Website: macys
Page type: customer-info-address
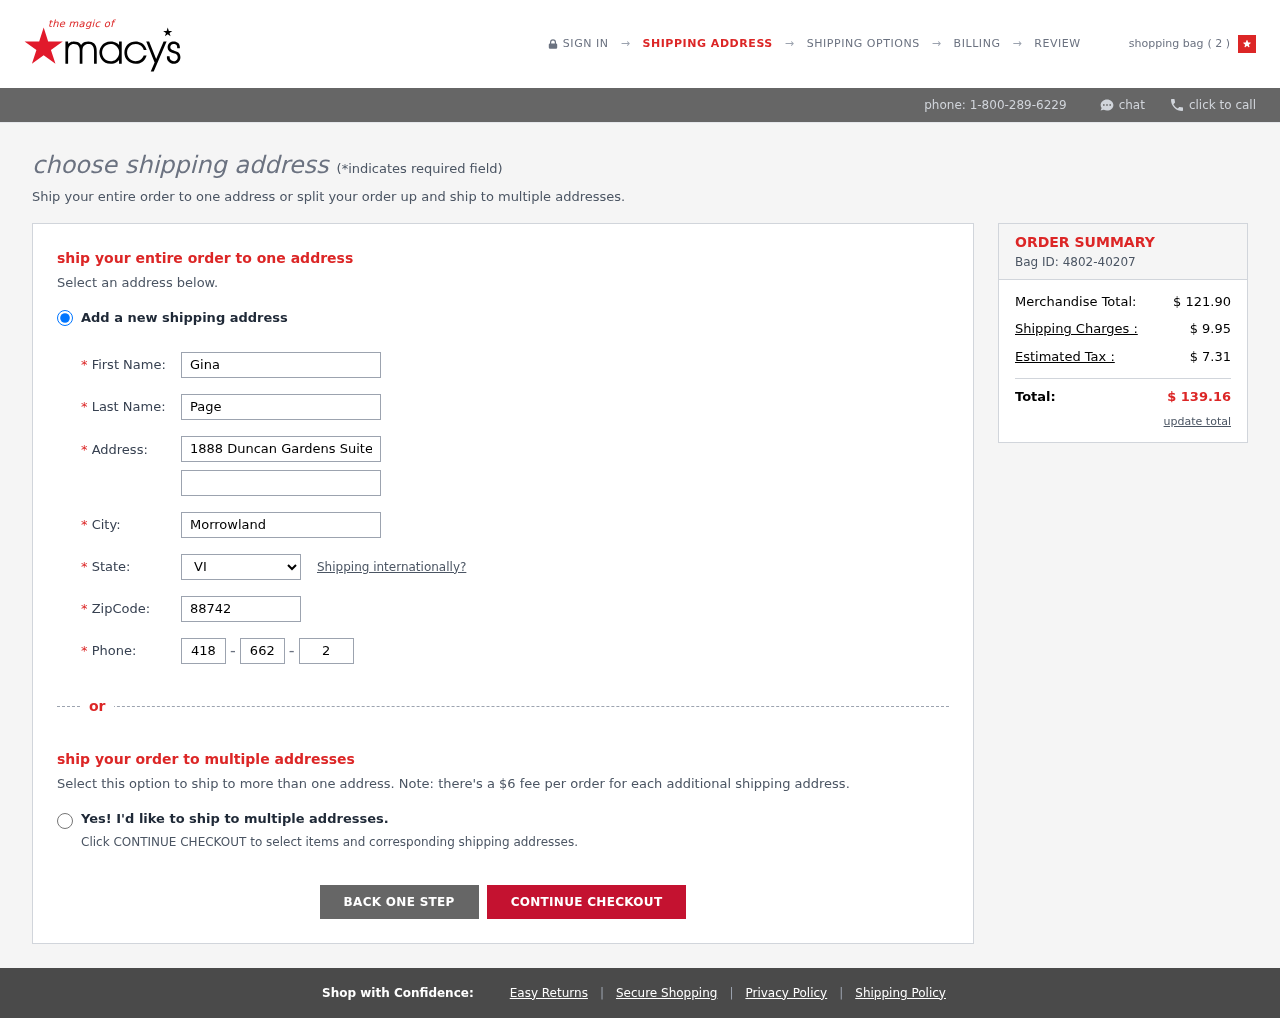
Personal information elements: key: PII_CITY
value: Morrowland
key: PII_FIRSTNAME
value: Gina
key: PII_LASTNAME
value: Page
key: PII_PHONE_AREA
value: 418
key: PII_PHONE_PREFIX
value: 662
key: PII_PHONE_SUFFIX
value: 2621
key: PII_POSTCODE
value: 88742
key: PII_STATE_ABBR
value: VI
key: PII_STREET
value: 1888 Duncan Gardens Suite 825
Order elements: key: ORDER_NUM_ITEMS
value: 2
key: ORDER_ID
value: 4802-40207
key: ORDER_SUBTOTAL
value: $ 121.90
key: ORDER_SHIPPING_COST
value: $ 9.95
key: ORDER_TAX
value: $ 7.31
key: ORDER_TOTAL
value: $ 139.16